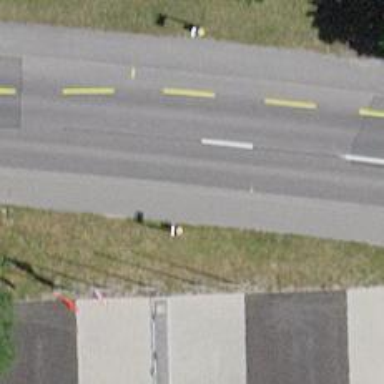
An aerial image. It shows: Bus stop with platform for public transport.